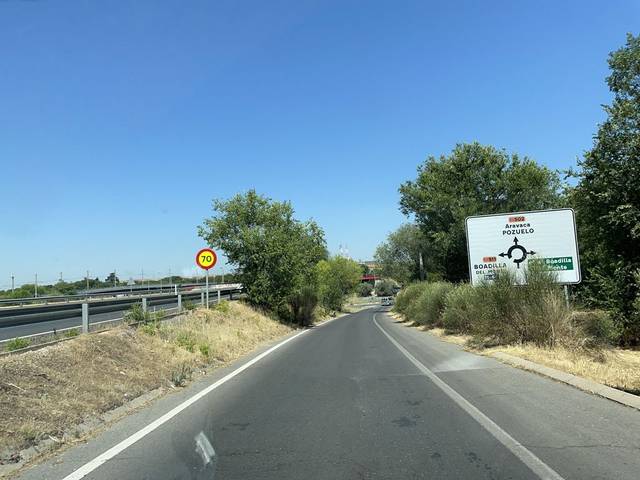
Region: Spain
Coordinates: 40.399, -3.777